Question: I want to create a circular button having a plus and minus sign on to this and exactly used in Android
Contacts application like shown in the image as below:

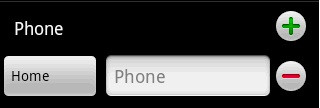
Answer: You may see implementation of this button in android <URL>
It's just ImageButton with circular png as background. Here is definition of their styles:
'''
<style name="MinusButton">
<item name="android:background">@drawable/btn_circle</item>
<item name="android:src">@drawable/ic_btn_round_minus</item>
<item name="android:contentDescription">@string/description_minus_button</item>
</style>
<style name="PlusButton">
<item name="android:background">@drawable/btn_circle</item>
<item name="android:src">@drawable/ic_btn_round_plus</item>
<item name="android:contentDescription">@string/description_plus_button</item>
</style>
'''